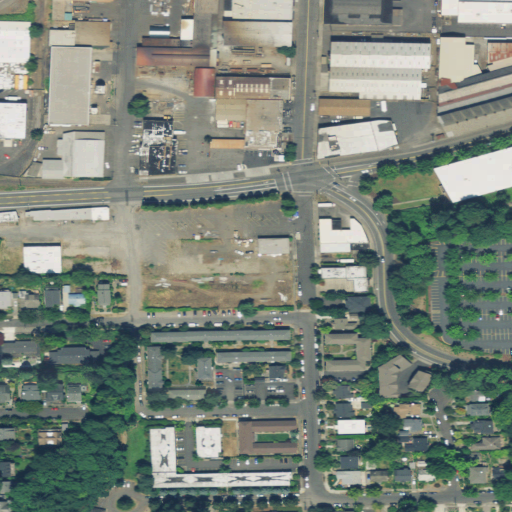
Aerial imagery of valley in Oregon named Balch Canyon containing high intensity development, medium intensity development, low intensity development, open development, pasture, and evergreen forest